Question: I'm planning on using JavaScript for this project (but I'm willing to use something else). I load an image in javascript and when I place a point on the image I want to calculate the x and y distance from the placed point to the first black or grey pixel.

So I place the red dot on the image, then I want to show the user the x, y distance from the selected point to the first black pixel. The distance can be in pixels (I dont mind). Is this possible and can anyone help me with this?
Thanks!
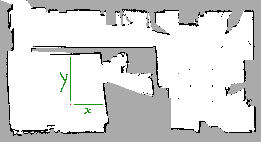
Answer: You can draw the image to a canvas by using <URL>, which returns an object containing 'width', 'height' and 'data' properties.
The 'data' property is a sequence of rgba (red, green, blue, alpha) values that run from the left to right per row of pixels. The values are from 0-255. For transparency, 0 means the pixel is transparent, 255 means opaque.
The array looks like this:
'''
,--- first pixel (top left)
| ,-- second pixel
____|___ ___|___ _______,--- last pixel (bottom right)
[r,g,b,a,r,g,b,a...,r,g,b,a]
'''
Given the width and height of the canvas context, you can use some not-so-complex math to get pixels at (x,y) or just run through some nested loops, you can find your pixels at any given (x,y).
As for finding the closest black pixel, I suggest you start from your pixel at (x,y) and increment/decrement x,y or both to get the surrounding pixels. The fastest way I can think of is to run through pixels for one direction until you hit a pixel you want. Do this for the other directions. Then compare values.
An example of getting neighboring pixels 1 pixel away from the "red pixel", in a cartesian plane. You can omit diagonals if you only want horizontal and vertical.
'''
/*(x-1,y+1)*/ ( x ,y+1) /*(x+1,y+1)*/
(x-1, y ) ( x , y ) (x+1, y )
/*(x-1,y-1)*/ ( x ,y-1) /*(x+1,y-1)*/
'''
For distance, given the "red pixel"'s (x,y) and the nearest black pixel's (x,y), you can use <URL>.